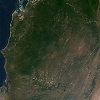
Label: land